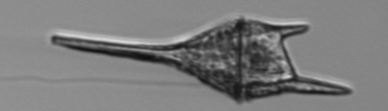
Label: Tripos_lineatus